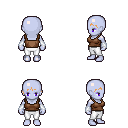
a pixel art fantasy rpg character, female body template, dark elf, purple skin, brown pirate shirt, white pants, plain hairstyle, white cloth bracers, four views (front, back, left, right), 2x2 character sprite sheet, small pixel art, hard edges, no anti-aliasing